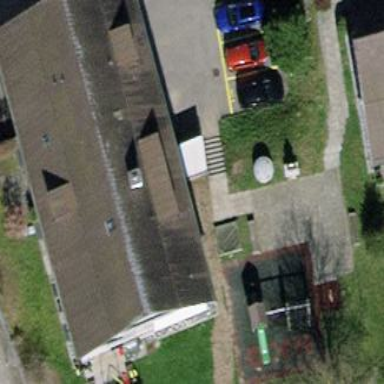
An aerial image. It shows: Building with pitched roof.